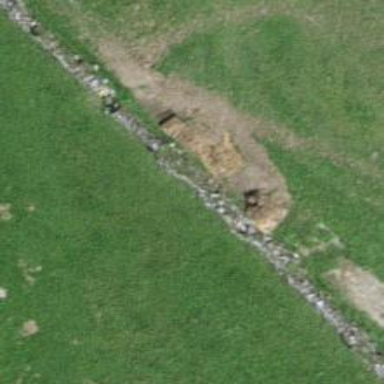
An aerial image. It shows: Wall barrier.